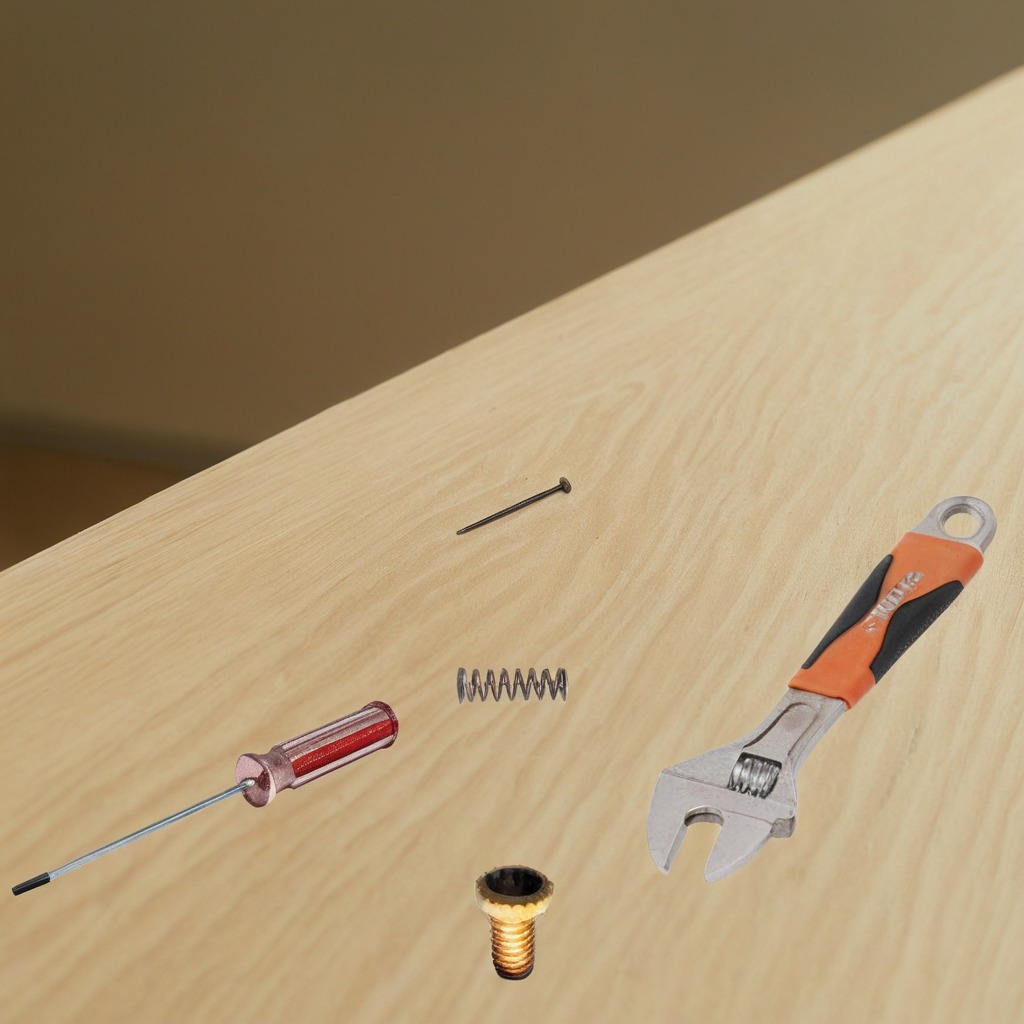
A metal machine screw, an iron nail, a coiled metal spring, a screwdriver, and a wrench are lying on the plywood surface in a paint workshop lit by afternoon window light.